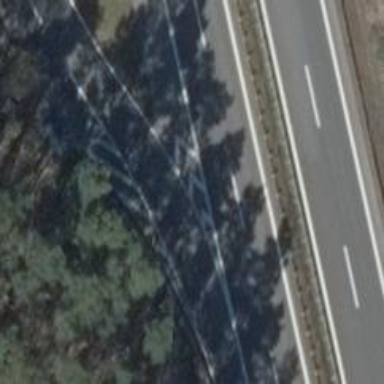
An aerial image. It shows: Motorway link.